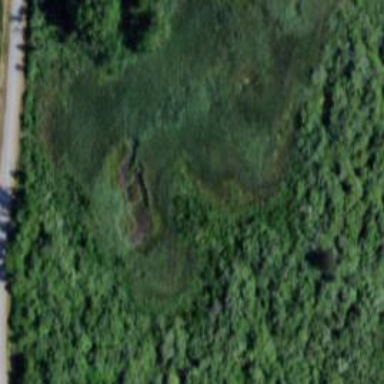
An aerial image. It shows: Swampy wetland area.